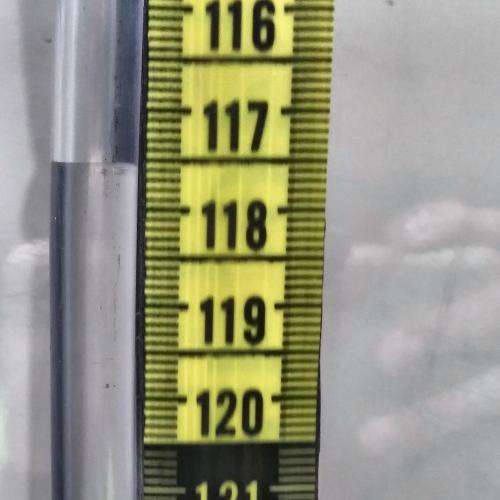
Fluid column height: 117.6 cm